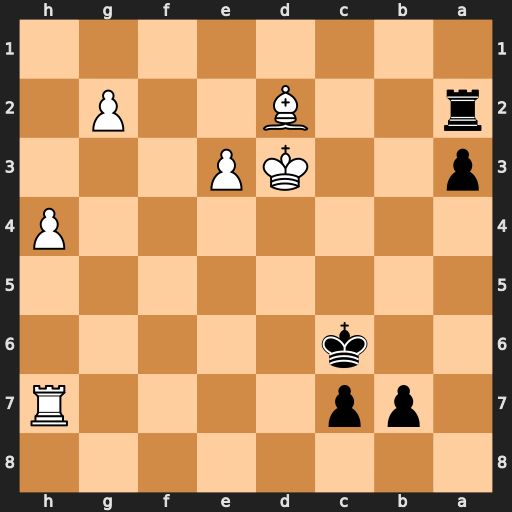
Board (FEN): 8/1pp4R/2k5/8/7P/p2KP3/r2B2P1/8
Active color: b
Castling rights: -
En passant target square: -
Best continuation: Rxd2+ Kxd2 a2